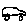
Label: car